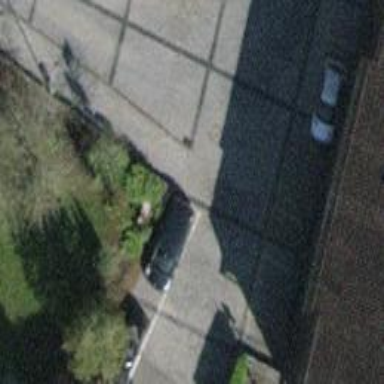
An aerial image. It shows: Residential road with cobblestone surface.